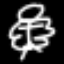
Label: angel